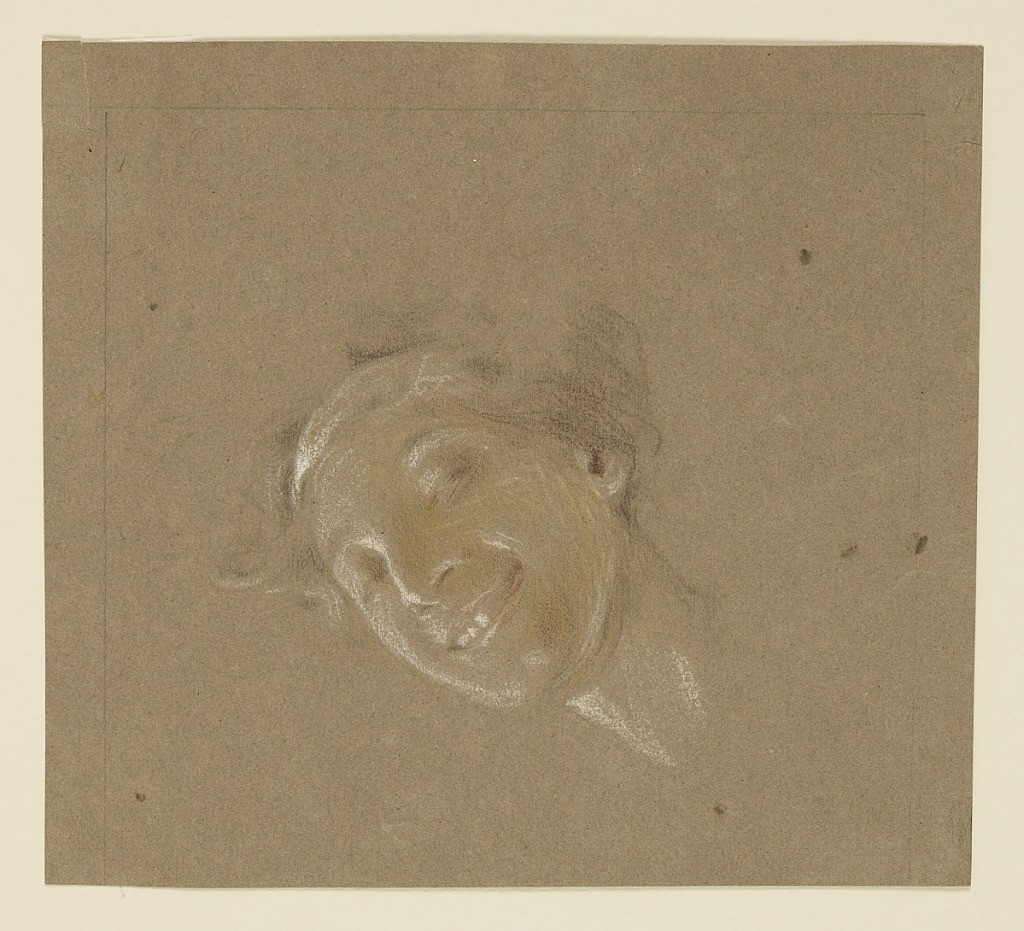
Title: Study for a woman, “Vintage Festival,” Mendelssohn Glee Club, New York, NY
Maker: Robert Frederick Blum, American, 1857–1903
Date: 1895–1898
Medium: Pastel crayon on grey paper
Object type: Drawing
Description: A detailed sketch of female figure's head and facial expression. Shown in three quarter profile thrown back and turned toward left. The girl laughs and looks sharply towards left.